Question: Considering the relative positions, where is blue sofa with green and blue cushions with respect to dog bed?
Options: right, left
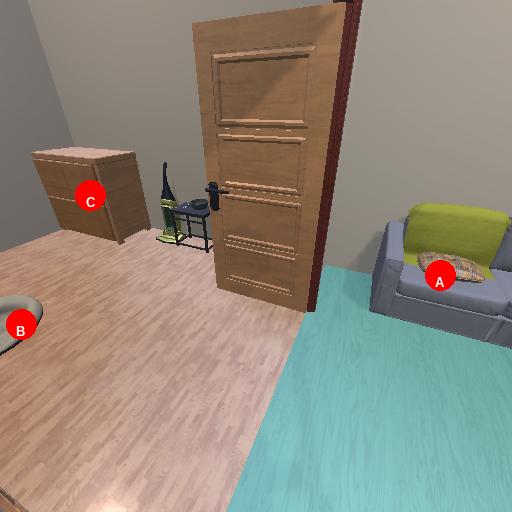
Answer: right